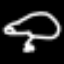
Label: frog